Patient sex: F
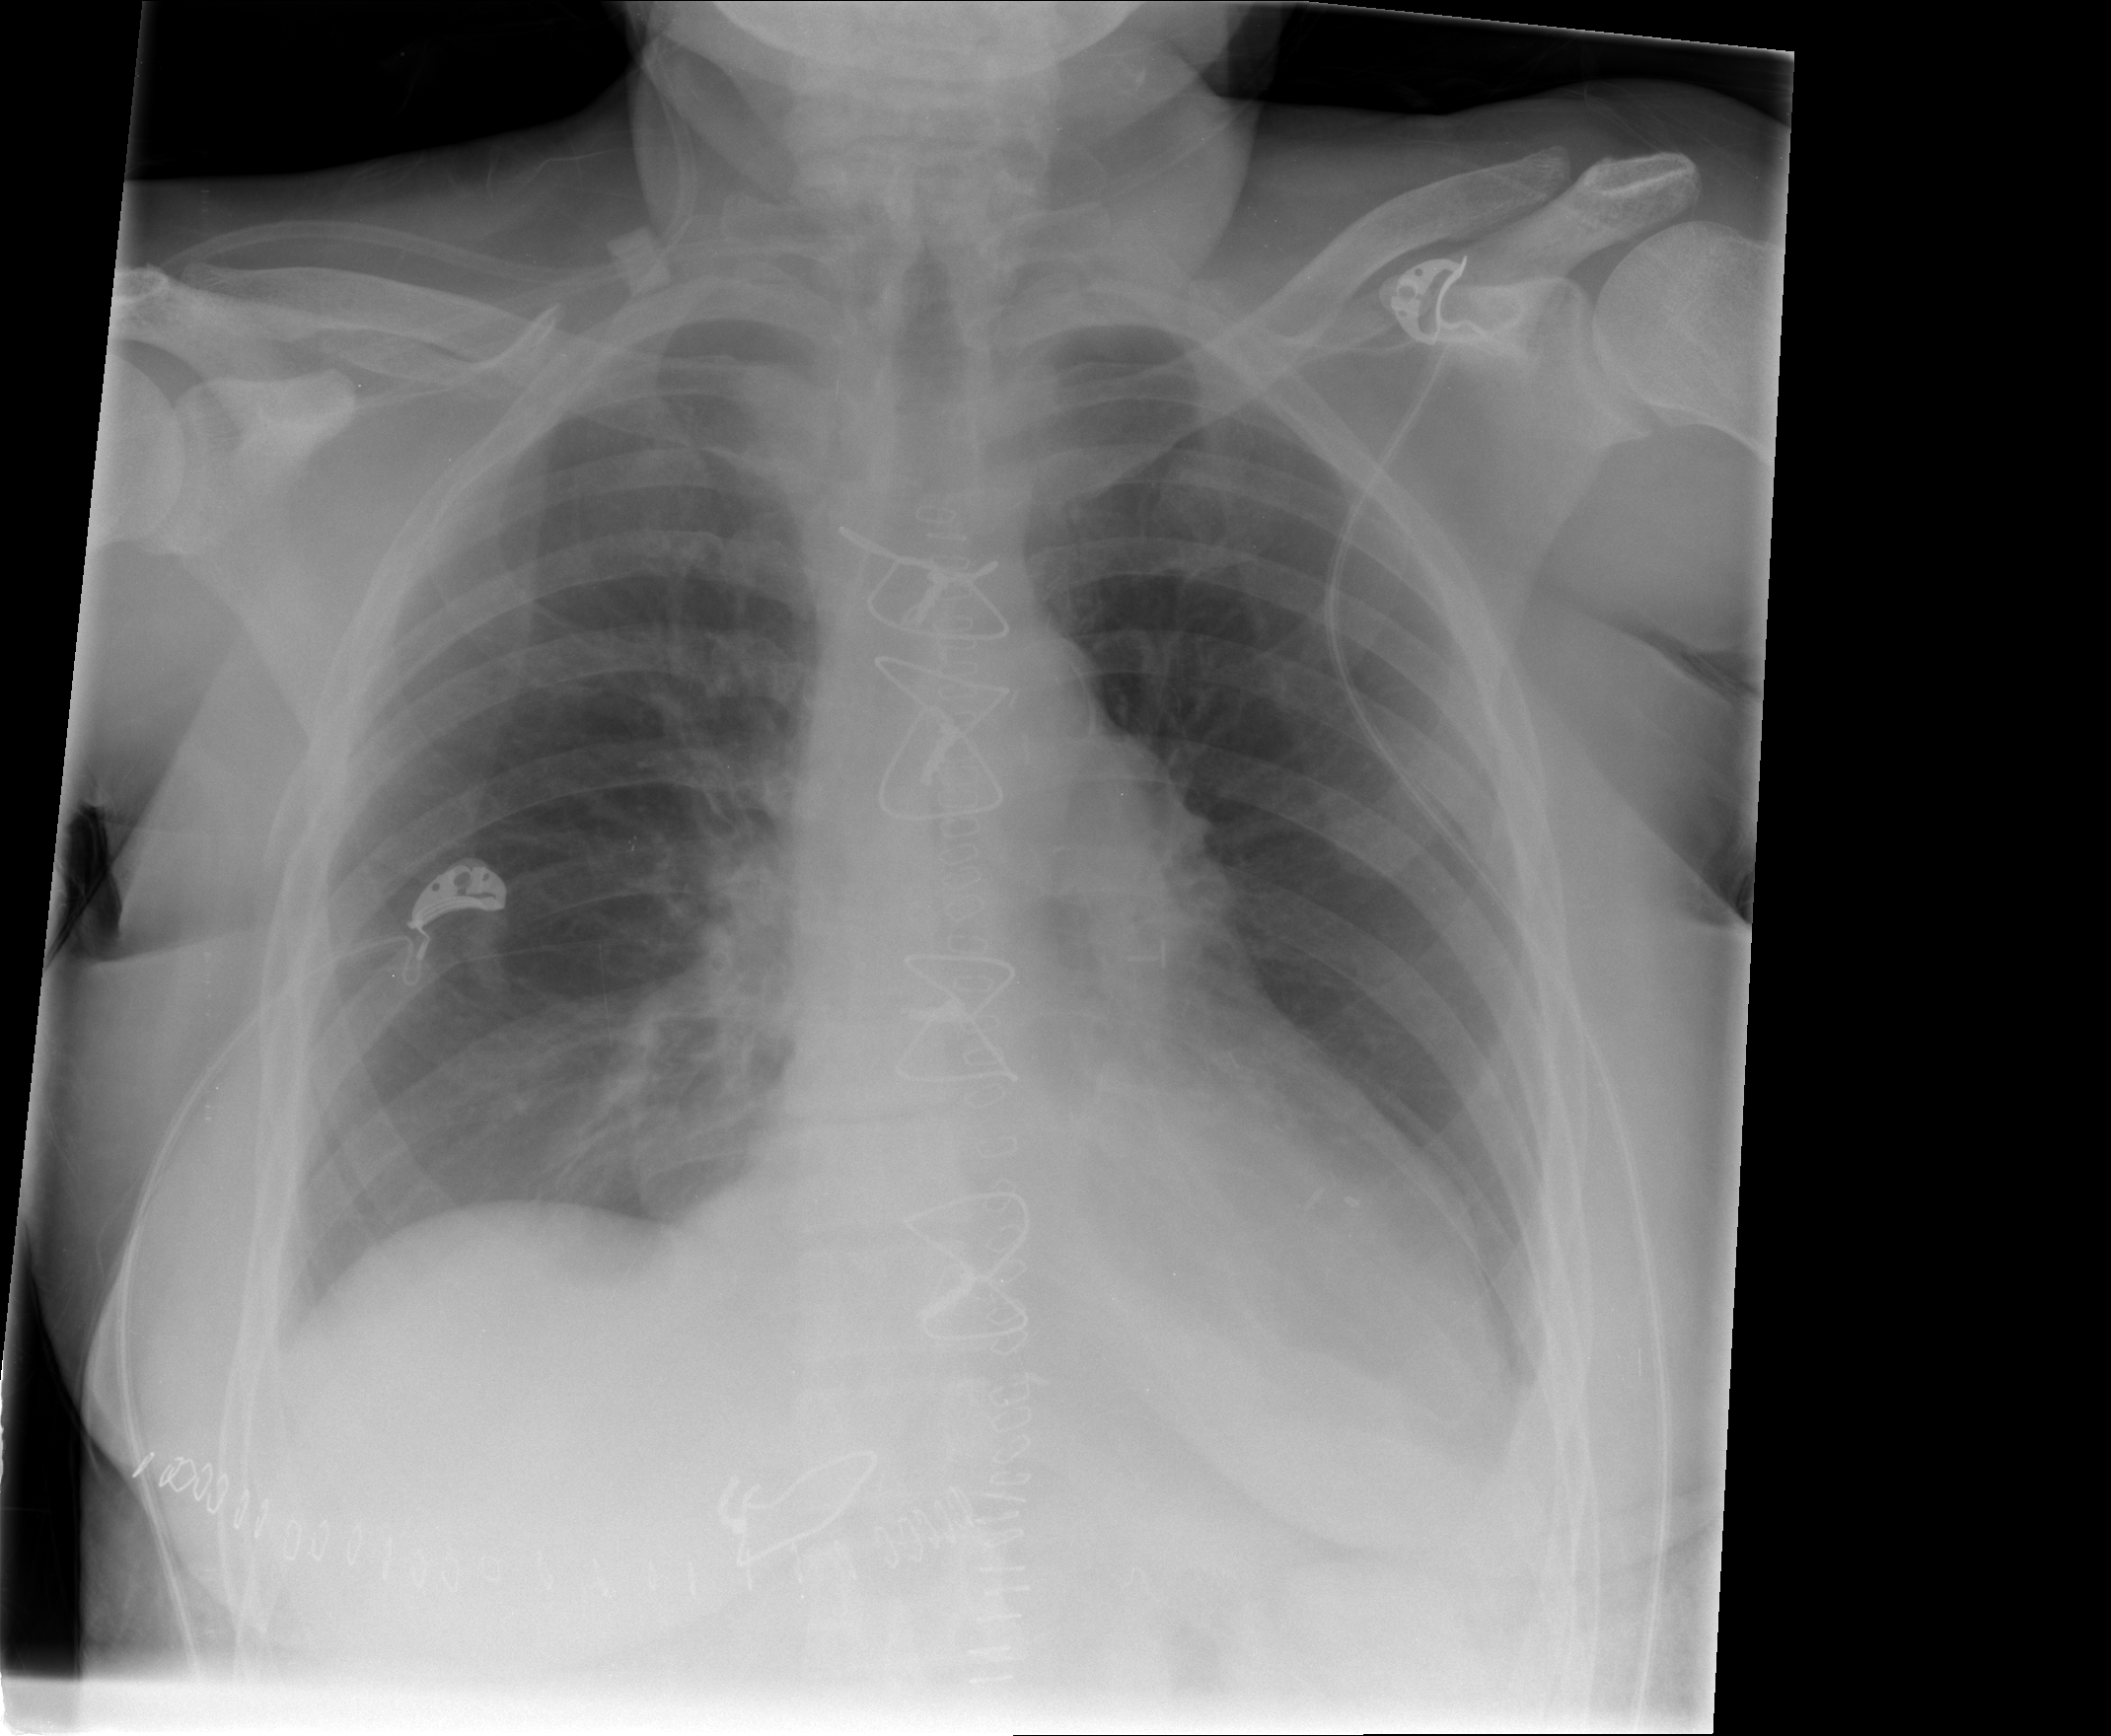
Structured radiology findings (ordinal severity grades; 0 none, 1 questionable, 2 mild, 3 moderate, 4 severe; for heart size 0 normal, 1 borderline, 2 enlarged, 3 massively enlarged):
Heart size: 1
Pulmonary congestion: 1
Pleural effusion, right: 0
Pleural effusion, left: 1
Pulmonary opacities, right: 0
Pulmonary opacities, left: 0
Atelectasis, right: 0
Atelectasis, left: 2